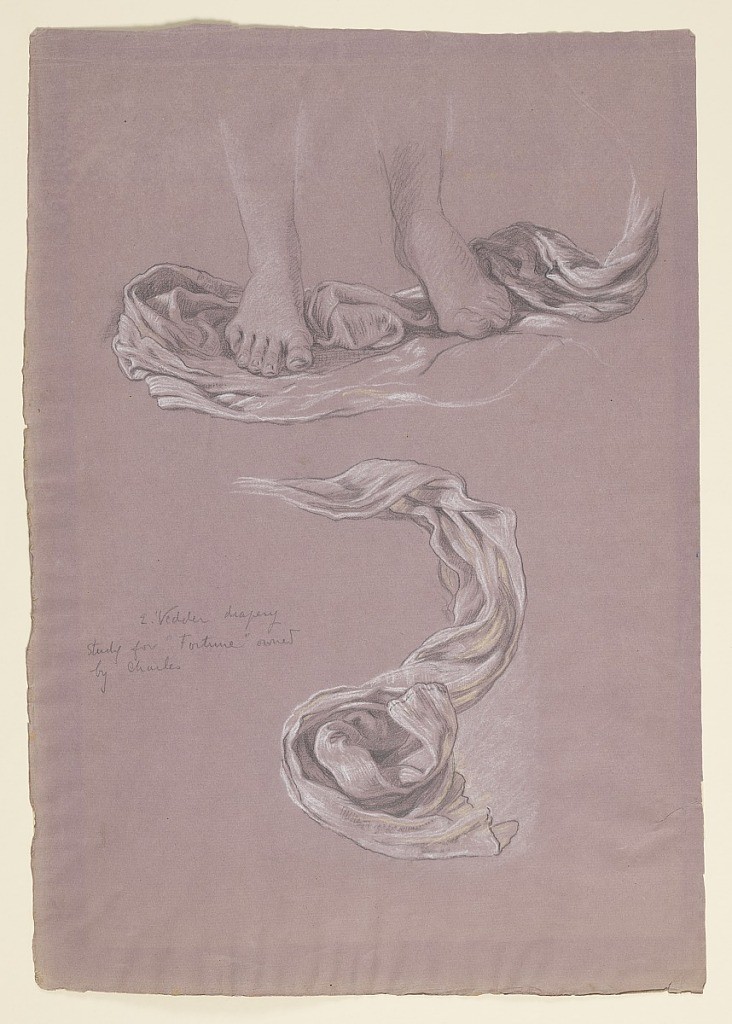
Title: Study of Drapery "Fortune"
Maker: Elihu Vedder, American, 1836 – 1923
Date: ca. 1899
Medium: Pastel crayon on paper
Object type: Drawing
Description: Sketch of drapery beneath the feet of a figure.